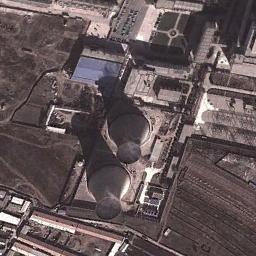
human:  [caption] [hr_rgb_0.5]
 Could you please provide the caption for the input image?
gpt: Many buildings of different shapes are next to the thermal power station .

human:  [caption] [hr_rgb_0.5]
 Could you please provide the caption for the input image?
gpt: There are plant and machinery in the thermal power station, and two cooling towers emit steam .

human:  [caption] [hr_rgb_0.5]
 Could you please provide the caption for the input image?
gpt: The thermal power station is next to some buildings with white mist above .

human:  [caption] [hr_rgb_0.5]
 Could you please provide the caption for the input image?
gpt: Here are two thermal power stations that are emitting smoke .

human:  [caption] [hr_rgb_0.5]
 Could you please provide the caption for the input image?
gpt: There are some buildings and two chimneys on the thermal power station .